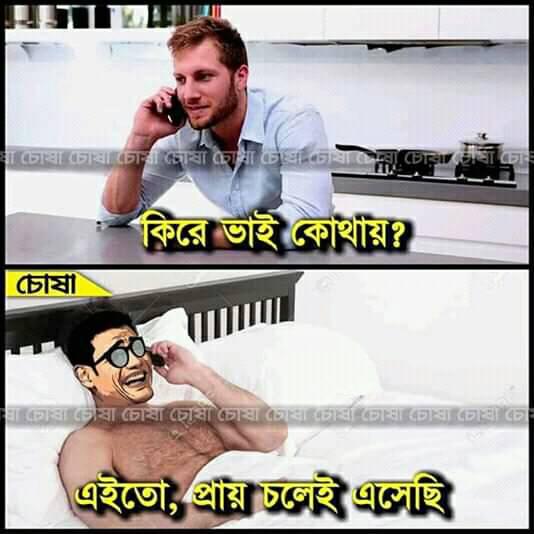
Text: কিরে ভাই কোথায় এইতো , প্রায় চলেই এসেছি
Label: Non Hate